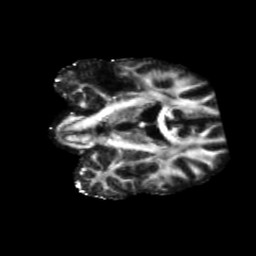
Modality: FA
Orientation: coronal
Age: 47
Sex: male
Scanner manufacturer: siemens
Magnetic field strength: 3 T
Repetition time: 5.47 s
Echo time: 0.0854 s